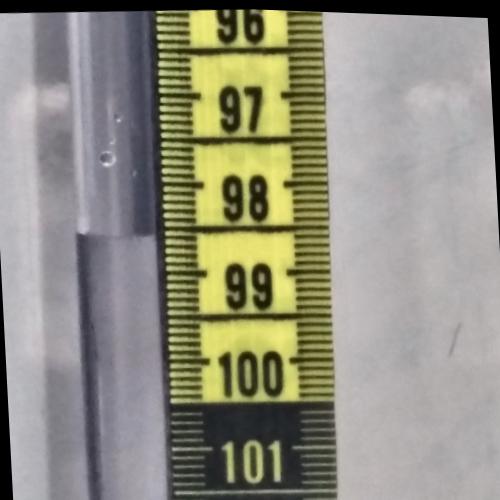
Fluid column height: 98.6 cm